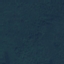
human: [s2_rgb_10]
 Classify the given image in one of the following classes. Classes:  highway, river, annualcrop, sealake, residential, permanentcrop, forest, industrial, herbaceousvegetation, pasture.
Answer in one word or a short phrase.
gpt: Forest